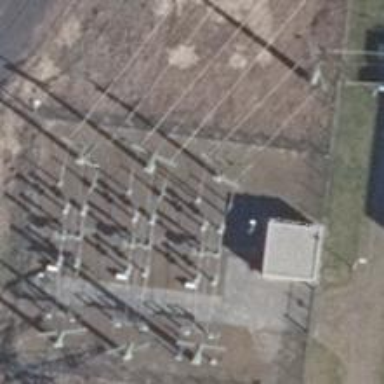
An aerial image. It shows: Power line in the image.